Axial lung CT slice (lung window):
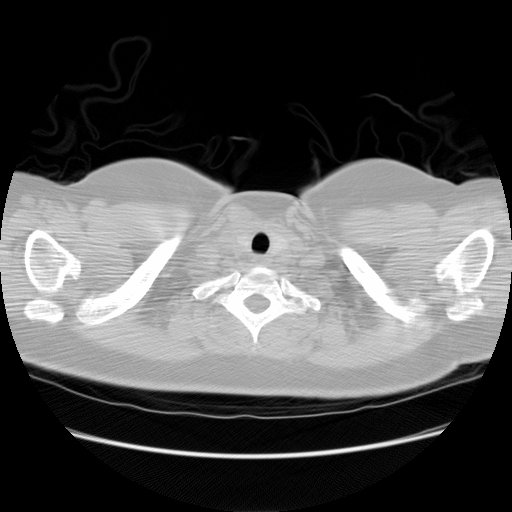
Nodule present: no